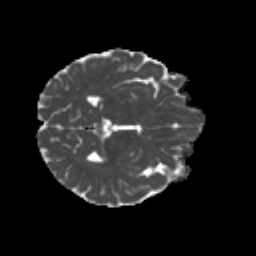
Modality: MD
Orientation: axial
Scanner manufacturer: siemens
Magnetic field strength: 3 T
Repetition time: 4.16 s
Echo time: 0.0806 s